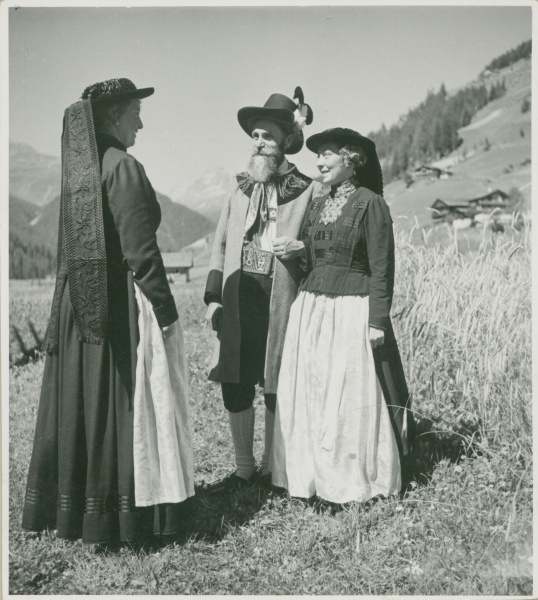
Institution: Österreichisches Museum für Volkskunde Wien
Schlagwörter: berg, feder, hand, himmel, mann, weiß, frauen, landschaft, menschen, frau, grau, hut, hüte, kleid, kleider, schmuck, schwarz, gras, gürtel, haus, schleier, wiese, zaun, fest, gespräch, haube, muster, rock, alt, bart, jacke, feld, häuser, kühe, natur, weide, hütte, land, gewand, mantel, stickerei, drei, familie, paar, wald, bauern, deutschland, schürze, sommer, röcke, zöpfe, getreide, heu, schürzen, berge, gebirge, hang, alm, weis, freizeit, konservativ, socken, bauer, kornfeld, foto, fotografie, lachen, heimat, alpen, schwarzweiss, schawrz, mäntel, bier, nadelbaum, hausfrau, österreich, tracht, ehepaar, natu, bauernhaus, bauernhäuser, trachten, fröhlich, hochzeit, lederhose, tirol, heidi, dirndl, tradition, bäuerlich, bergbauern, schwarzwald, lange gewänder, dreiergruppe, altmodisch, gewanf, eingehakt, sonntagsspaziergang, tracjt, herausgeputzt, berbe, bregenz, vorarlberg, klatsch tratsch, pflichten, trachtvorarlberg, trachtmann, dirdl, lsterreich